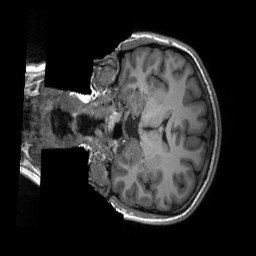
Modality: T1w
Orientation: coronal
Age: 25
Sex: female
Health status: healthy
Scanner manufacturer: siemens
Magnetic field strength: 3 T
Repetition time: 2.3 s
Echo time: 0.00229 s